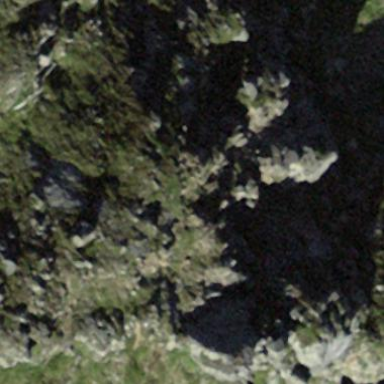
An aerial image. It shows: Landscape dominated by bare rock.